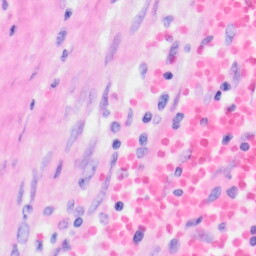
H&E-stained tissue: Kidney